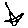
Label: star